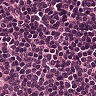
Metastatic tissue present: no